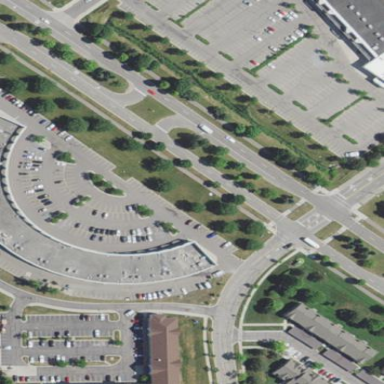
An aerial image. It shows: Retail area.